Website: macys
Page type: cross-sells
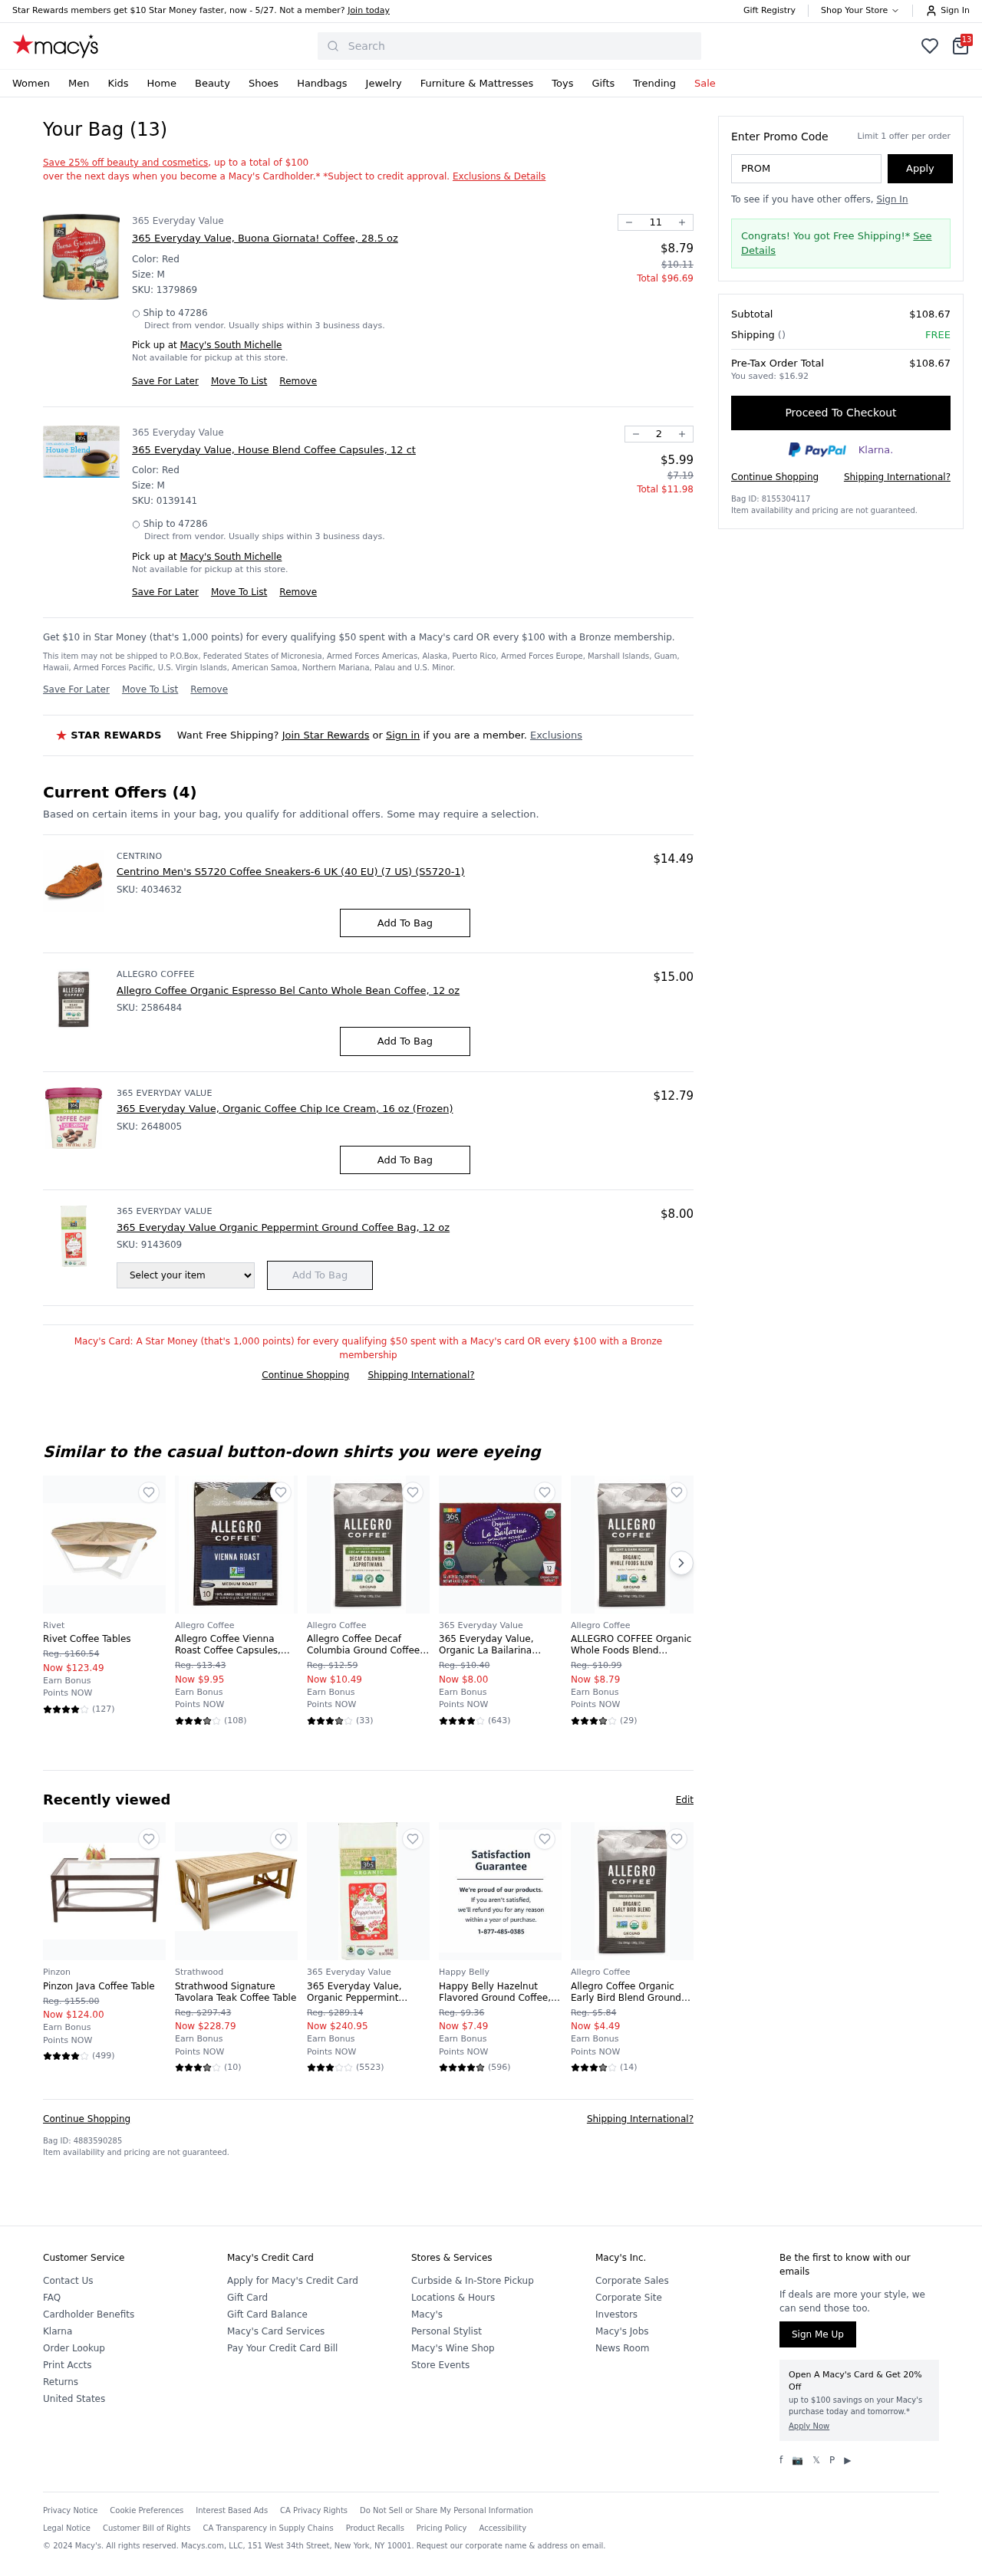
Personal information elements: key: PII_CITY
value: South Michelle
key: PII_POSTCODE
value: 47286
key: PII_PROMO_CODE
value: PROMO66MV
Product elements: key: PRODUCT10_BRAND
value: Pinzon
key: PRODUCT10_NAME
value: Pinzon Java Coffee Table
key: PRODUCT10_NUM_RATINGS
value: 499
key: PRODUCT10_PRICE
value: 124
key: PRODUCT10_RATING
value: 4.2
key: PRODUCT11_BRAND
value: Strathwood
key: PRODUCT11_NAME
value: Strathwood Signature Tavolara Teak Coffee Table
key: PRODUCT11_NUM_RATINGS
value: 10
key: PRODUCT11_PRICE
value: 228.79
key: PRODUCT11_RATING
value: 3.7
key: PRODUCT12_BRAND
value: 365 Everyday Value
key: PRODUCT12_NAME
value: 365 Everyday Value, Organic Peppermint Ground Coffee Bag, 12 oz
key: PRODUCT12_NUM_RATINGS
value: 5523
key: PRODUCT12_PRICE
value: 240.95
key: PRODUCT12_RATING
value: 3.3
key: PRODUCT13_BRAND
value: Happy Belly
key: PRODUCT13_NAME
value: Happy Belly Hazelnut Flavored Ground Coffee, 12 Ounce
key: PRODUCT13_NUM_RATINGS
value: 596
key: PRODUCT13_PRICE
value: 7.49
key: PRODUCT13_RATING
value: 4.5
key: PRODUCT14_BRAND
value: Allegro Coffee
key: PRODUCT14_NAME
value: Allegro Coffee Organic Early Bird Blend Ground Coffee, 12 oz
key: PRODUCT14_NUM_RATINGS
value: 14
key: PRODUCT14_PRICE
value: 4.49
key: PRODUCT14_RATING
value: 3.9
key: PRODUCT15_BRAND
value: Centrino
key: PRODUCT15_NAME
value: Centrino Men's S5720 Coffee Sneakers-6 UK (40 EU) (7 US) (S5720-1)
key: PRODUCT15_PRICE
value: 14.49
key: PRODUCT16_BRAND
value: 365 Everyday Value
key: PRODUCT16_NAME
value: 365 Everyday Value, Organic Coffee Chip Ice Cream, 16 oz (Frozen)
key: PRODUCT16_PRICE
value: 12.79
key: PRODUCT1_BRAND
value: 365 Everyday Value
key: PRODUCT1_NAME
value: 365 Everyday Value, Buona Giornata! Coffee, 28.5 oz
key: PRODUCT1_PRICE
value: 8.79
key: PRODUCT1_QUANTITY
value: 11
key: PRODUCT2_BRAND
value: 365 Everyday Value
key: PRODUCT2_NAME
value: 365 Everyday Value, House Blend Coffee Capsules, 12 ct
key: PRODUCT2_PRICE
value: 5.99
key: PRODUCT2_QUANTITY
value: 2
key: PRODUCT3_BRAND
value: Allegro Coffee
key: PRODUCT3_NAME
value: Allegro Coffee Organic Espresso Bel Canto Whole Bean Coffee, 12 oz
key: PRODUCT3_PRICE
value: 15
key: PRODUCT4_BRAND
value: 365 Everyday Value
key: PRODUCT4_NAME
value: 365 Everyday Value Organic Peppermint Ground Coffee Bag, 12 oz
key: PRODUCT4_PRICE
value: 8
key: PRODUCT5_BRAND
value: Rivet
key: PRODUCT5_NAME
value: Rivet Coffee Tables
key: PRODUCT5_NUM_RATINGS
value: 127
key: PRODUCT5_PRICE
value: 123.49
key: PRODUCT5_RATING
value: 4.1
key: PRODUCT6_BRAND
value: Allegro Coffee
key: PRODUCT6_NAME
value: Allegro Coffee Vienna Roast Coffee Capsules, 3.8 oz, 10 ct
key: PRODUCT6_NUM_RATINGS
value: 108
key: PRODUCT6_PRICE
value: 9.95
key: PRODUCT6_RATING
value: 3.6
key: PRODUCT7_BRAND
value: Allegro Coffee
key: PRODUCT7_NAME
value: Allegro Coffee Decaf Columbia Ground Coffee, 12 oz
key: PRODUCT7_NUM_RATINGS
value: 33
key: PRODUCT7_PRICE
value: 10.49
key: PRODUCT7_RATING
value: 3.7
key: PRODUCT8_BRAND
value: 365 Everyday Value
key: PRODUCT8_NAME
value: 365 Everyday Value, Organic La Bailarina Coffee Capsules, 12 ct
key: PRODUCT8_NUM_RATINGS
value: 643
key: PRODUCT8_PRICE
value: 8
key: PRODUCT8_RATING
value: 4.2
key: PRODUCT9_BRAND
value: Allegro Coffee
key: PRODUCT9_NAME
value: ALLEGRO COFFEE Organic Whole Foods Blend Ground Coffee, 12 OZ
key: PRODUCT9_NUM_RATINGS
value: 29
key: PRODUCT9_PRICE
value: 8.79
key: PRODUCT9_RATING
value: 3.6
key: PRODUCT1_SKU
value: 1379869
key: PRODUCT1_ORIGINAL_PRICE
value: $10.11
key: PRODUCT1_TOTAL
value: $96.69
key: PRODUCT2_SKU
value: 0139141
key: PRODUCT2_ORIGINAL_PRICE
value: $7.19
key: PRODUCT2_TOTAL
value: $11.98
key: PRODUCT15_SKU
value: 4034632
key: PRODUCT3_SKU
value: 2586484
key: PRODUCT16_SKU
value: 2648005
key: PRODUCT4_SKU
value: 9143609
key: PRODUCT5_ORIGINAL_PRICE
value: Reg. $160.54
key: PRODUCT6_ORIGINAL_PRICE
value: Reg. $13.43
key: PRODUCT7_ORIGINAL_PRICE
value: Reg. $12.59
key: PRODUCT8_ORIGINAL_PRICE
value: Reg. $10.40
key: PRODUCT9_ORIGINAL_PRICE
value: Reg. $10.99
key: PRODUCT10_ORIGINAL_PRICE
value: Reg. $155.00
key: PRODUCT11_ORIGINAL_PRICE
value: Reg. $297.43
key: PRODUCT12_ORIGINAL_PRICE
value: Reg. $289.14
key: PRODUCT13_ORIGINAL_PRICE
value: Reg. $9.36
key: PRODUCT14_ORIGINAL_PRICE
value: Reg. $5.84
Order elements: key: ORDER_NUM_ITEMS
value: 13
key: ORDER_SUBTOTAL
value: $108.67
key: ORDER_TOTAL
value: $108.67
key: ORDER_SAVINGS
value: $16.92
Search elements: key: HEADER_SEARCH
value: Search